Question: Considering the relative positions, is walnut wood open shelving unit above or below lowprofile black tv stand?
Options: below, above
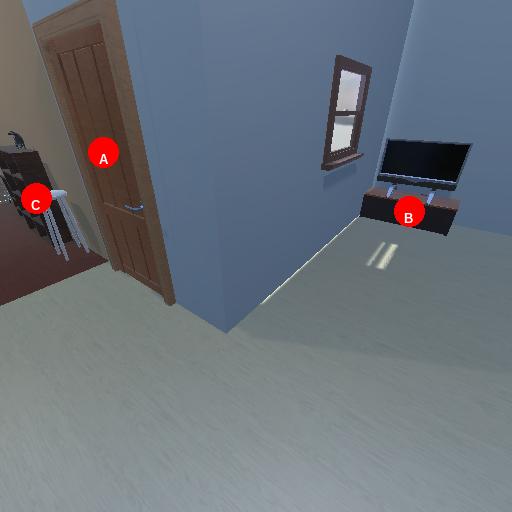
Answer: below